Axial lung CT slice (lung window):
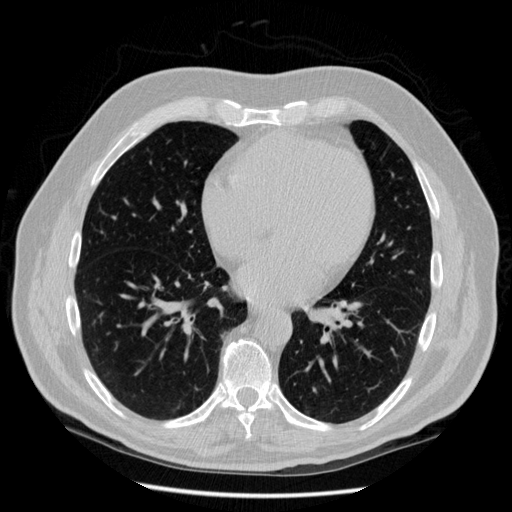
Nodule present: no